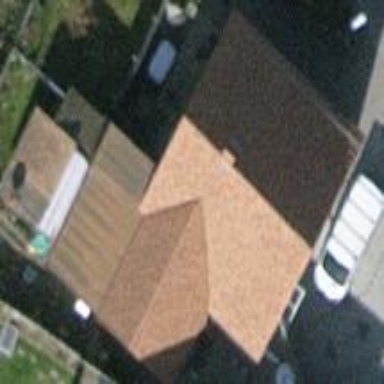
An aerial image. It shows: Detached building with tile roof.